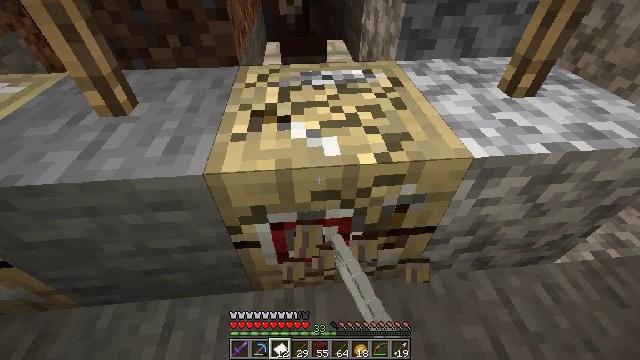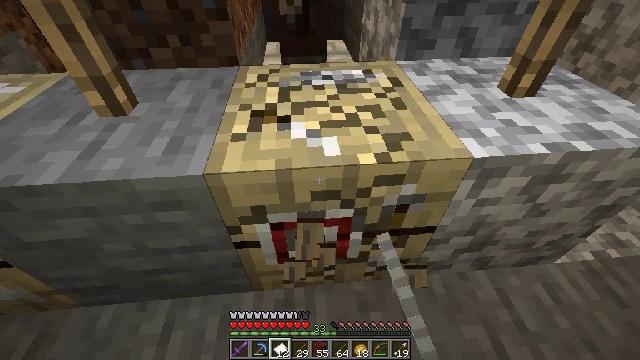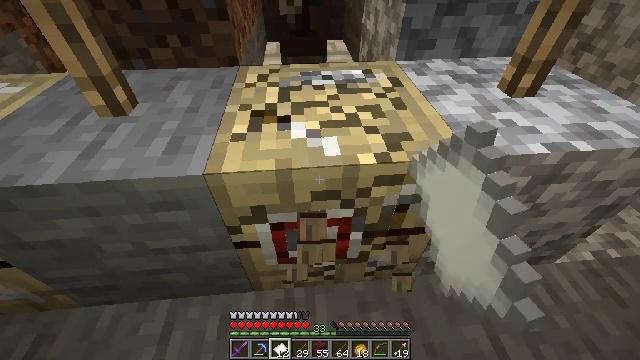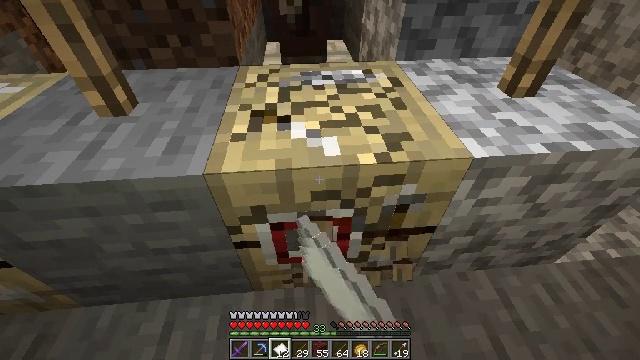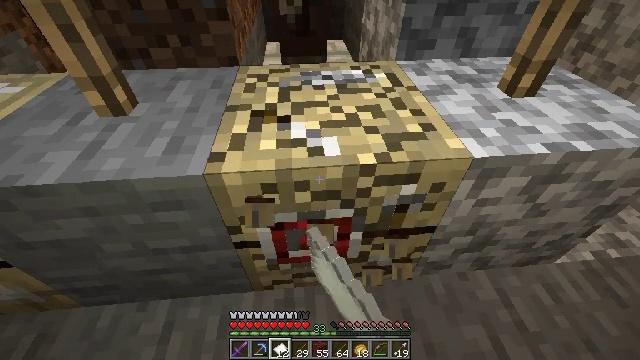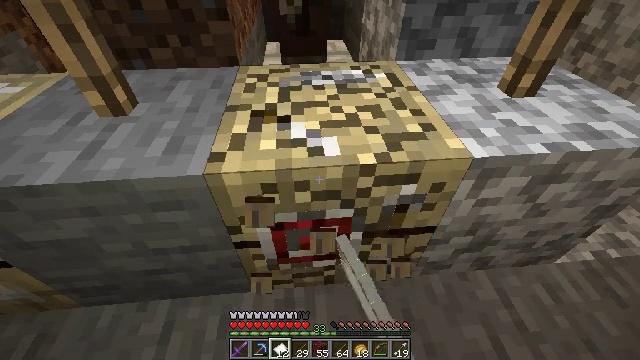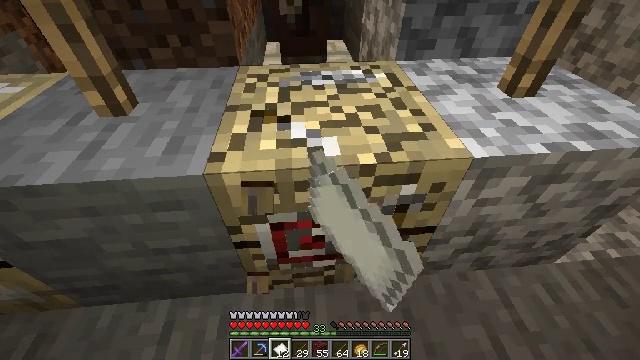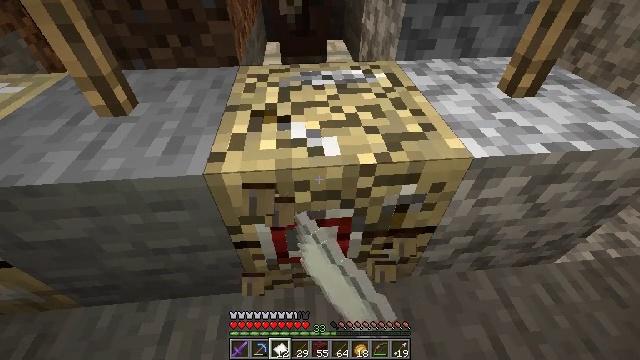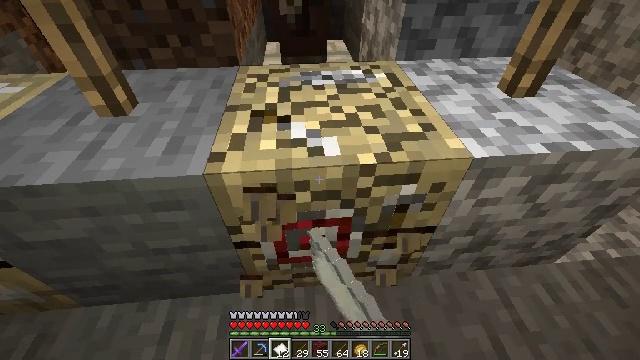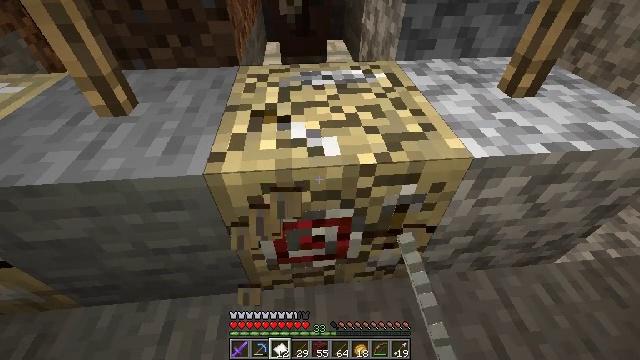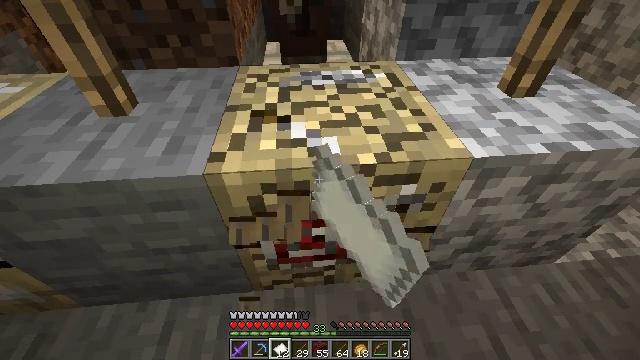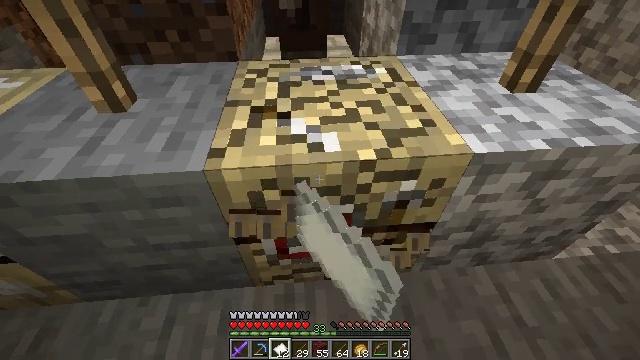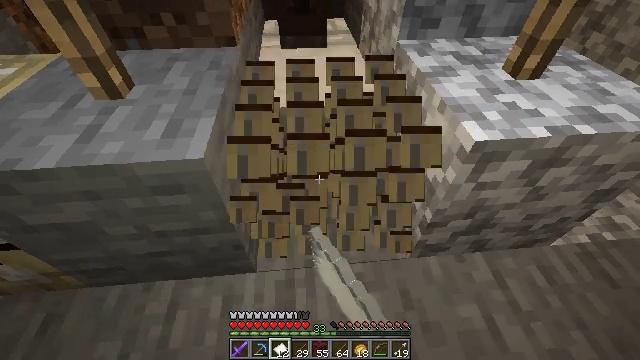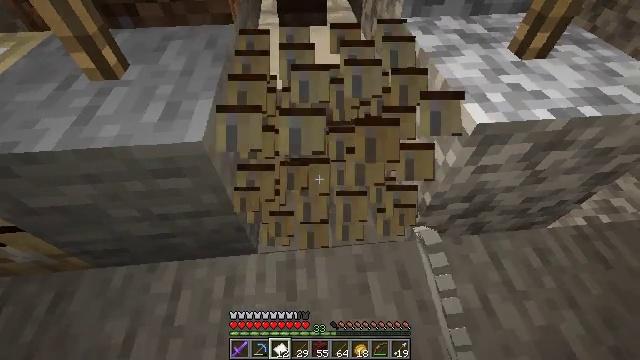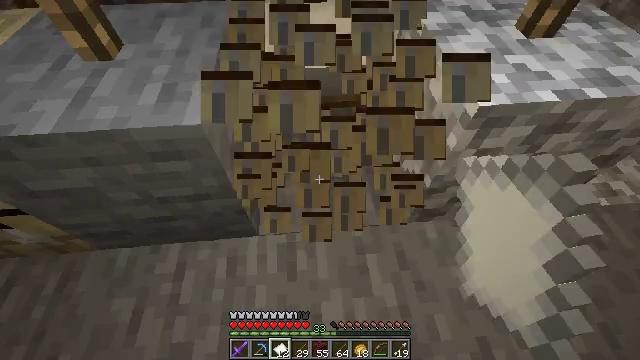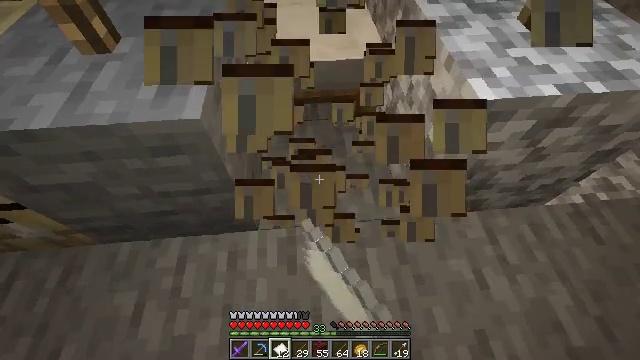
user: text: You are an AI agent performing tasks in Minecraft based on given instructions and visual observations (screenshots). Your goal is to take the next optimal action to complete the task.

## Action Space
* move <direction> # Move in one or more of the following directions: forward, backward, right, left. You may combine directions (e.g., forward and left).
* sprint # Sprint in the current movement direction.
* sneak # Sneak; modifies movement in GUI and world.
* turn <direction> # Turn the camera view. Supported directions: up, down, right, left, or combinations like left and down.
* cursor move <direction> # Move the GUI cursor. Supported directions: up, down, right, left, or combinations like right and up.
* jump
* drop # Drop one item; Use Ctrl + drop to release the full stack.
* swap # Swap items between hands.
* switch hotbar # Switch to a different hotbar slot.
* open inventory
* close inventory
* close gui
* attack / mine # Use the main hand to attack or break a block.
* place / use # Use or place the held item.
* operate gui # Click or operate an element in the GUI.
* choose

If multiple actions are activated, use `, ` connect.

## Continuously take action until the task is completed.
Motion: motion action
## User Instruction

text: Left click on the fletching table to mine it.
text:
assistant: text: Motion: attack / mine
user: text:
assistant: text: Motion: attack / mine
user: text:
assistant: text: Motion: attack / mine
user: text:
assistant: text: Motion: attack / mine
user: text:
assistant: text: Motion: attack / mine
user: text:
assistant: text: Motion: attack / mine
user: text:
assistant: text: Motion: attack / mine
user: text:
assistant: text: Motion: attack / mine
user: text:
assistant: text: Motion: attack / mine
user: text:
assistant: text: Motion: attack / mine
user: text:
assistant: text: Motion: attack / mine
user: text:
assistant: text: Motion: turn down, attack / mine
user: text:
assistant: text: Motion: turn down, attack / mine
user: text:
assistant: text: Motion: turn down, attack / mine
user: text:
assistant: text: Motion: turn down, attack / mine
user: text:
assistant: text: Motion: attack / mine
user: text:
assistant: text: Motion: attack / mine